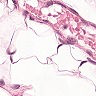
Metastatic tissue present: no